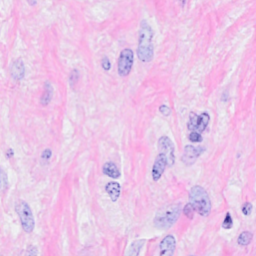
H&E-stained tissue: Breast